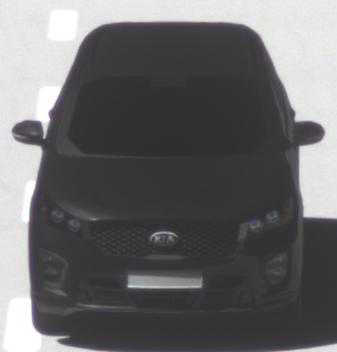
Make: KIA
Model: Sorento 2.2 CRDi
Detailed model: Sorento (UM)
Model produced from: 2015/03
Model produced until: 2017/10
Doors: 5
Color: black
Road condition: dry road
Daytime: midday
Contrast: high contrast